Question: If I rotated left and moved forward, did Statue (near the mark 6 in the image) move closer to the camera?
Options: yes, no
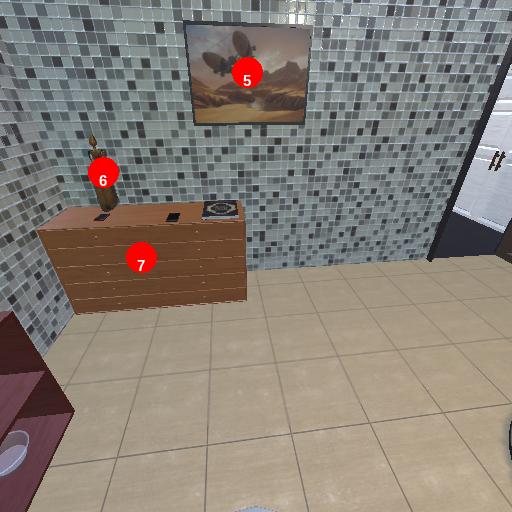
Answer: yes